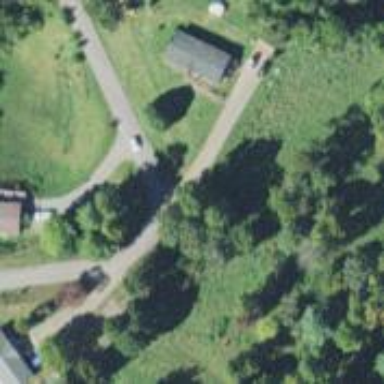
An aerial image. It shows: Driveway leading to service road.